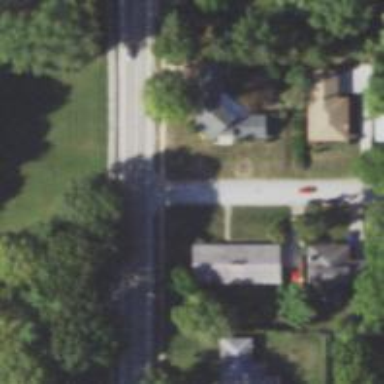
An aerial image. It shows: Footway crossing.